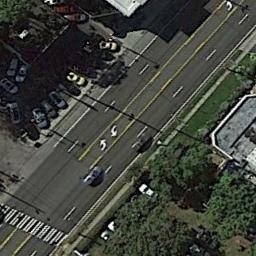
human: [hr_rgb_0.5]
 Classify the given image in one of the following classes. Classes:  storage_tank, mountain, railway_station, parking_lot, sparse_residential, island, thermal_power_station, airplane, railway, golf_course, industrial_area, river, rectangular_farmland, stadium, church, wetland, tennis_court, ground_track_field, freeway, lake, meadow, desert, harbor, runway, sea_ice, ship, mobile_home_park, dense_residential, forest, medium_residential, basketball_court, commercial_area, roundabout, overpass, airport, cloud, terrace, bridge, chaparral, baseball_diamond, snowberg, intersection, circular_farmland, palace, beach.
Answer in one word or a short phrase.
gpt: freeway